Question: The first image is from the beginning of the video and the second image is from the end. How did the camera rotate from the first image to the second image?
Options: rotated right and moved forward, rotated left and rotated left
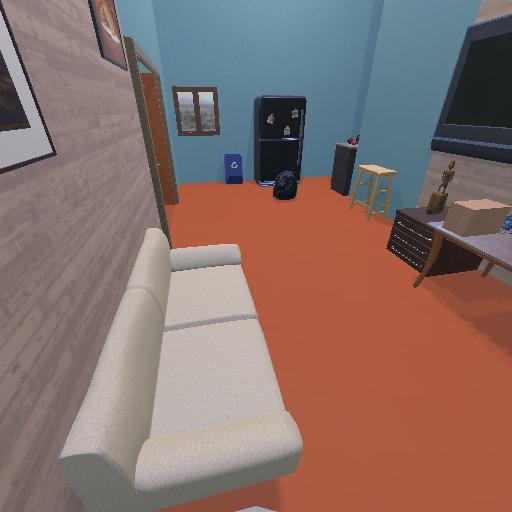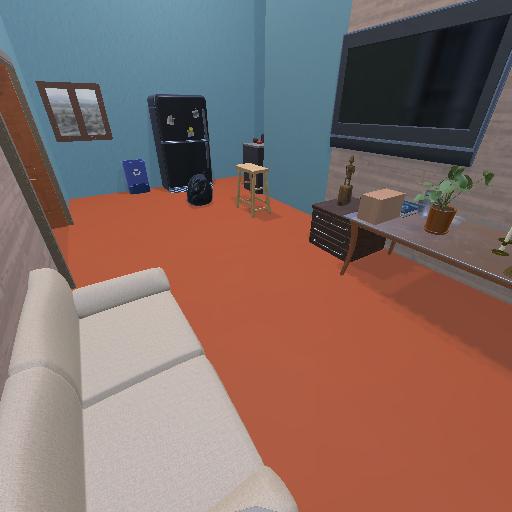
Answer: rotated right and moved forward